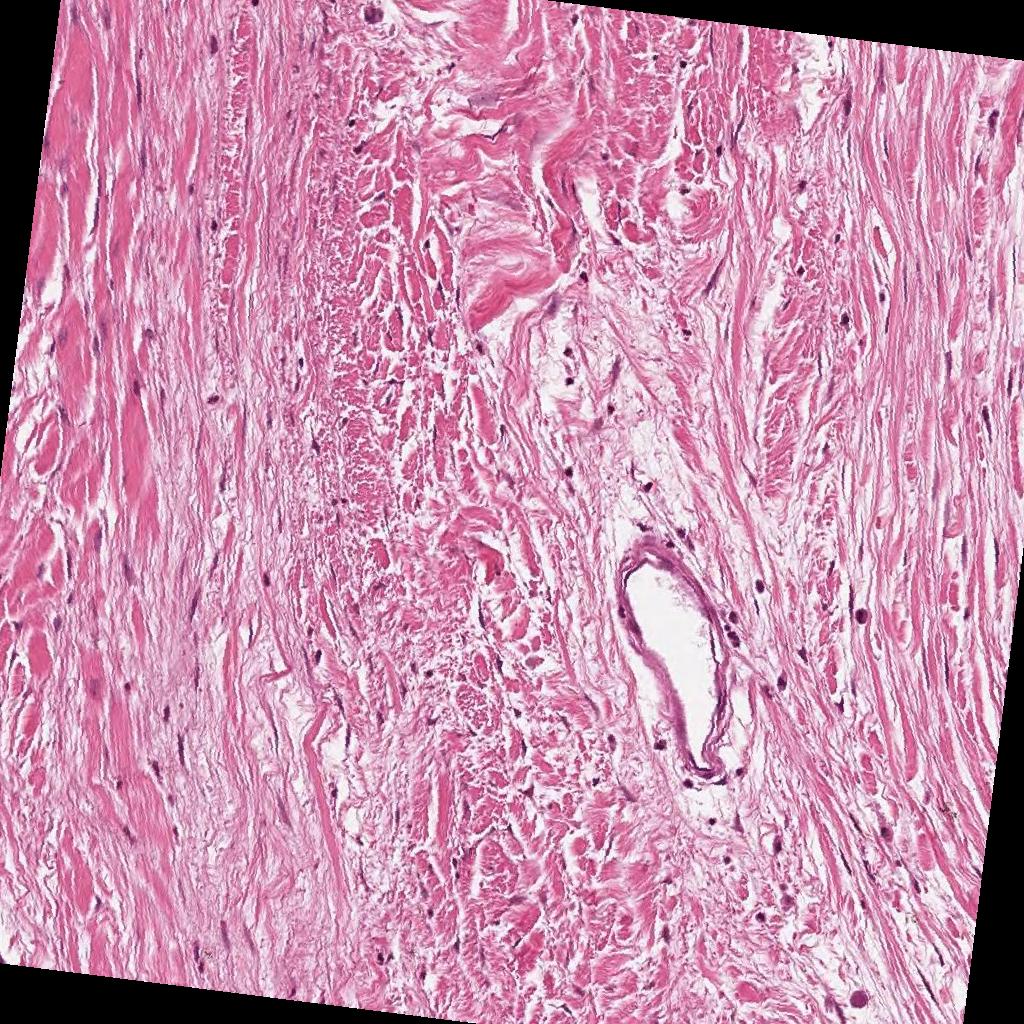
Label: Non-Tumor